Question: I've created my own custom Table View Cell comprising of a number, an image (thumbnail) and a description of something that is successfully being stored in a sqlite database using Core Data.
The image below will give a better idea of what I currently have in Interface Builder:

In the screen before, I am storing the filepath of an image taken with the camera and saving it to the database. I want to be able to load each UIImageView on the Table View Cells with the filepaths stored against each item.
I have tried the following which does not work:
'''
UIImageView * thingPhotoView = (UIImageView *)
[cell viewWithTag:11];
NSString *path = thing.photo;
thingPhotoView.image = [UIImage imageWithContentsOfFile:path];
'''
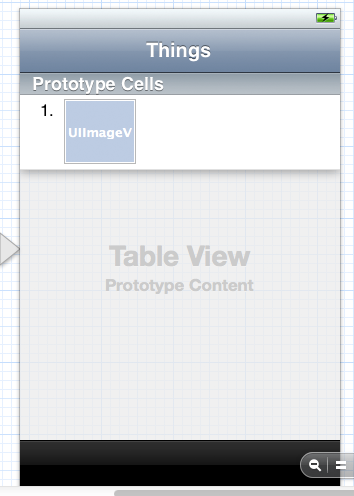
Answer: I've not used 'ALAssetLibrary' but judging by the URL that is what you are using. Therefore you will need to use 'ALAssetsLibrary' to access the file
Check the docs here <URL>
You probably want this method
'''
assetForURL:resultBlock:failureBlock:
'''
Which might look like this
'''
ALAssetsLibrary* library = [[ALAssetsLibrary alloc] init];
[library assetForURL:thing.photo
resultBlock:^(ALAsset *asset) {
thingPhotoView.image = [UIImage imageWithCGImage:[asset thumbnail]];
} failureBlock:^(NSError *error) {
NSLog(@"Couldn't load asset %@ => %@", error, [error localizedDescription]);
}];
'''